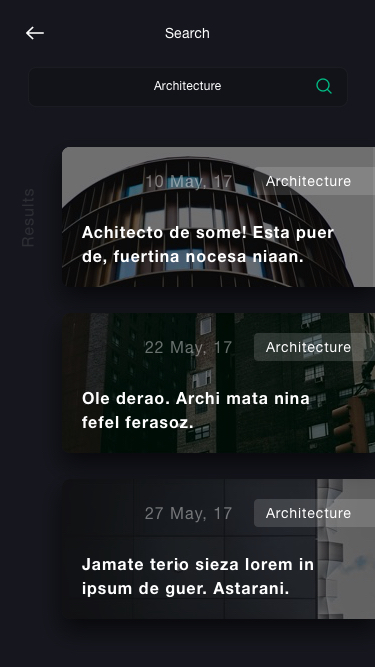
Text in this UI design:
Jamate terio sieza lorem in ipsum de guer. Astarani.
27 May, 17
Architecture
Ole derao. Archi mata nina fefel ferasoz.
22 May, 17
Architecture
Achitecto de some! Esta puer de, fuertina nocesa niaan.
10 May, 17
Architecture
Architecture
Search